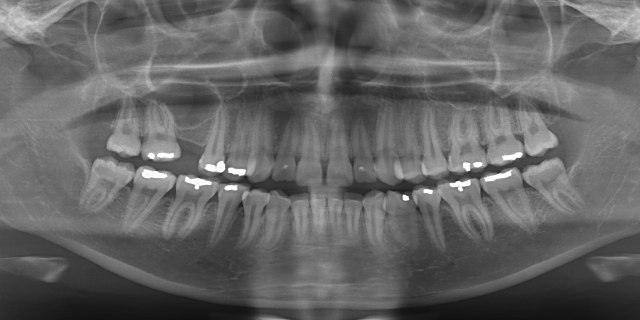
adult